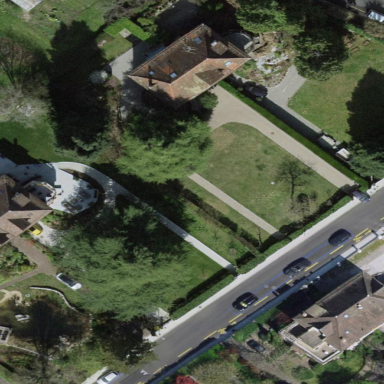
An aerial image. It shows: Garden enclosed by fence.